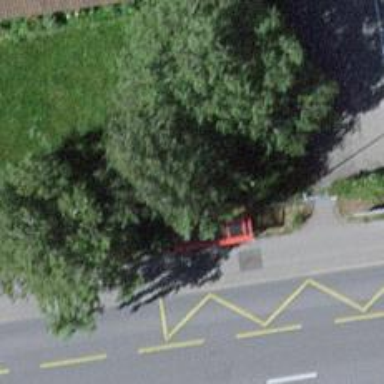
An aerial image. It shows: Shelter for public transport.